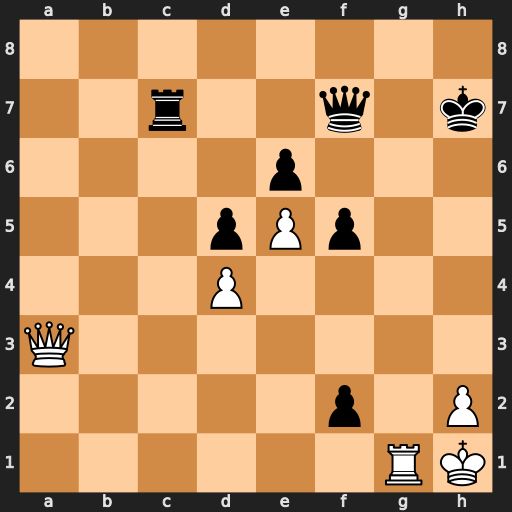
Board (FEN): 8/2r2q1k/4p3/3pPp2/3P4/Q7/5p1P/6RK
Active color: w
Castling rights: -
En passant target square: -
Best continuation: Qh3+ Qh5 Qxh5#